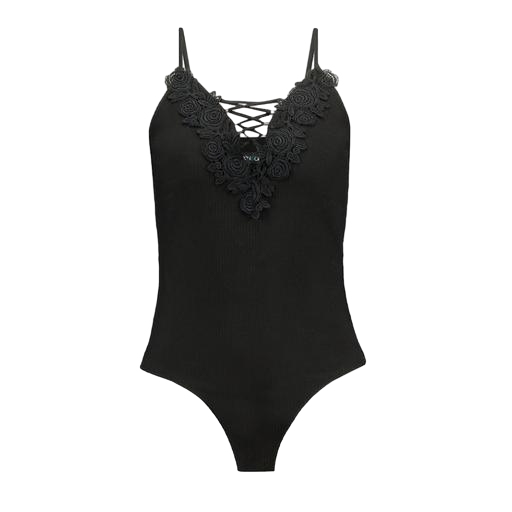
black curve cami rib lace, black leotard lace, black plunge bodysuit, white background